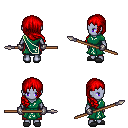
a pixel art fantasy rpg character, female body template, dark elf, purple skin, sash dress, red pants, red right-swept hairstyle, metal gloves, gray slippers, spear, four views (front, back, left, right), 2x2 character sprite sheet, small pixel art, hard edges, no anti-aliasing